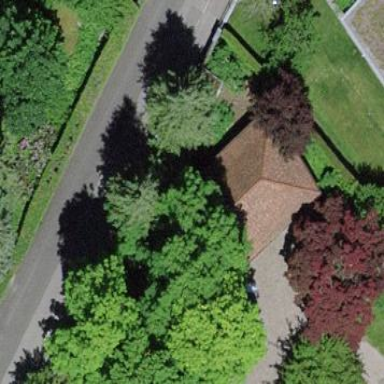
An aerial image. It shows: Garage.